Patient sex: M
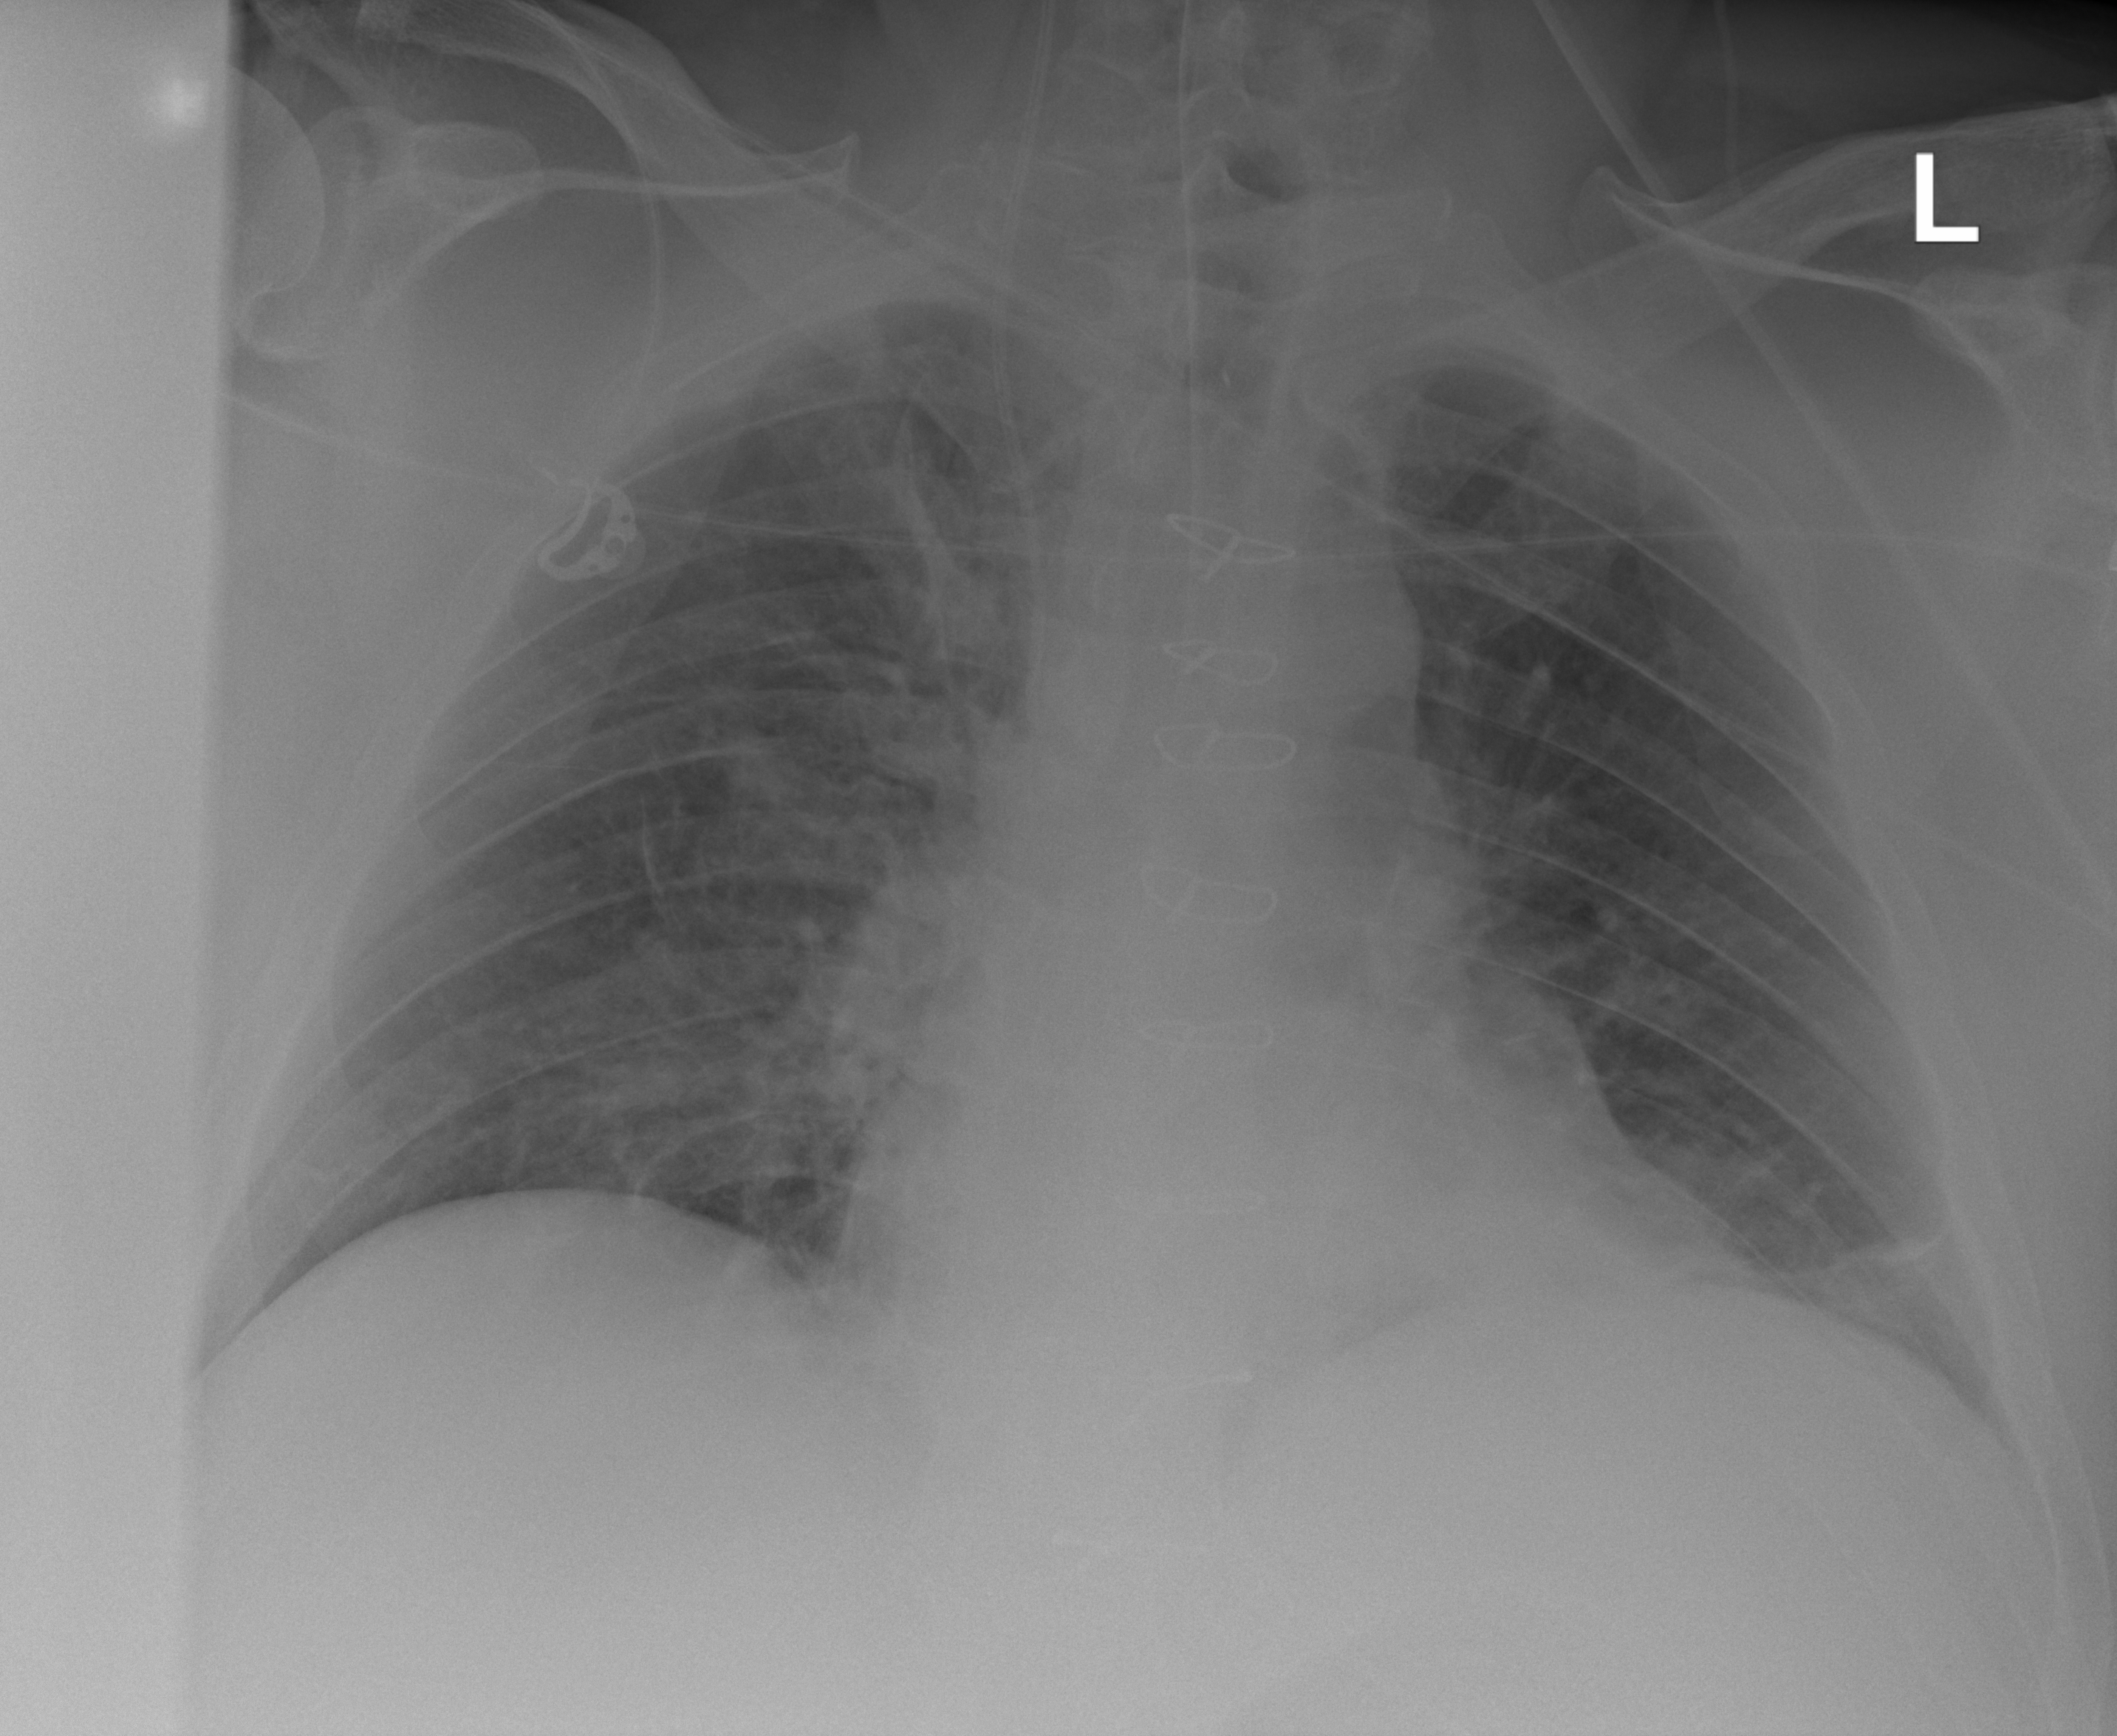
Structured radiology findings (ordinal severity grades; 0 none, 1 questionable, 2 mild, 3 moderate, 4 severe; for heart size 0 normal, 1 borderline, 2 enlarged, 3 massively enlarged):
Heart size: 0
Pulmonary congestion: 0
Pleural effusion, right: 0
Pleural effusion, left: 0
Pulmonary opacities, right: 0
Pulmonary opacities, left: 1
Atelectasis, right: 2
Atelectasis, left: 2